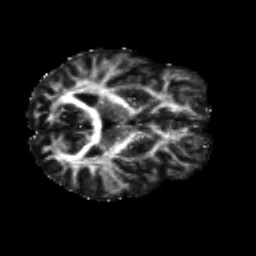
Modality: FA
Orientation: axial
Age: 21
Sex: male
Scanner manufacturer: siemens
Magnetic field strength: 3 T
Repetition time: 8.8 s
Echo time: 0.085 s